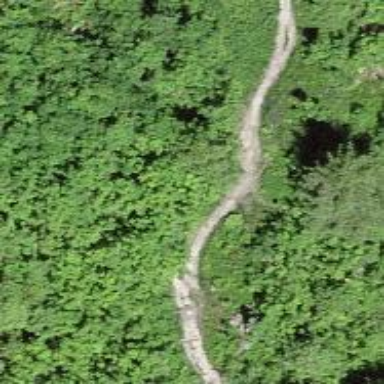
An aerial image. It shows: Scenic path leading to tourist attraction.